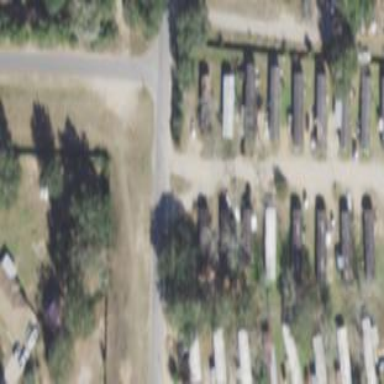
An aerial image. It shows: Residential area designated as trailer park.